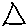
Label: triangle